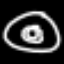
Label: donut